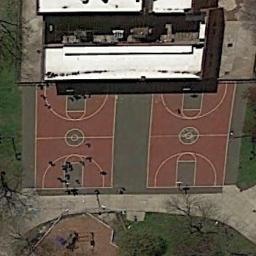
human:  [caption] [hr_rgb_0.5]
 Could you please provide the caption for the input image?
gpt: There are two basketball courts on the open place next to a white building .

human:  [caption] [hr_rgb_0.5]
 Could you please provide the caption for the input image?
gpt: Two basketball courts next to some buildings .

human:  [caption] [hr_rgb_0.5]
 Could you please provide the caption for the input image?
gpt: There are more people on the basketball court on the left than on the right .

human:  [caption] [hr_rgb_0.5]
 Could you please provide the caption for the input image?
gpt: Next to the buildings is a basketball court,With lawn and trees nearby .

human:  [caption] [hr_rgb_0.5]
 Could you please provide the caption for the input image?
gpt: One long building is next to two basketball courts .